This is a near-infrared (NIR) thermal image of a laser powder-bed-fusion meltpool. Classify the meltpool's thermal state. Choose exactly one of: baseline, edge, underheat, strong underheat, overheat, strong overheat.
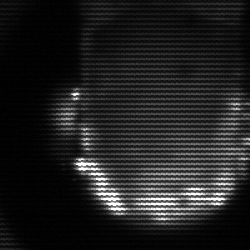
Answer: baseline